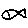
Label: fish